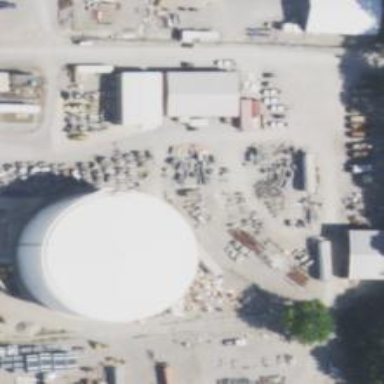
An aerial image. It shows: Storage tank with man-made structure.